Question: I'm attempting to create a 'popular products' bar at the bottom of a page.
Here is an example:

However, I've run into the problem that multiple divs don't appear on the same line. I've read different ways of doing it including display:inline-block(everywhere says this is a bad idea), display:table-cell(this is creating a new line still), and using spans with display:inline-block(also still creating a new line.) I've also tried removing 'display' in my .productbox class, which just doesn't show the box at all.
Here's the code for my productbox:
'''
.productbox {
width: 168px;
height:135px;
display:inline-block;
background-color: #b2b2b2;
}
'''
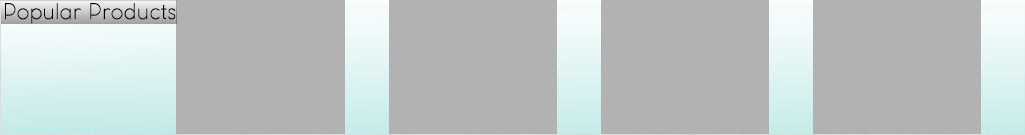
Answer: How about using <URL>? Here's the HTML & CSS
'''
.wrapper
{
display: flex;
}
.wrapper div
{
width: 100px;
height: 100px;
background-color: blue;
margin: 10px;
}
'''
'''
<div class="wrapper">
<div>div 1</div>
<div>div 2</div>
<div>div 3</div>
<div>div 4</div>
</div>
'''
Note that depending on your target audience you may need some vendor prefixes. Flex has a ton of nice options though, and makes targeting different screen sizes trivial.